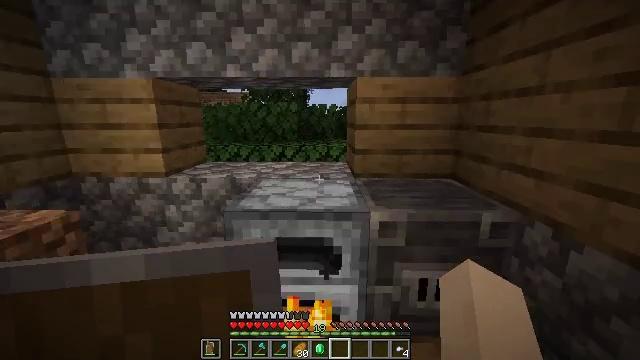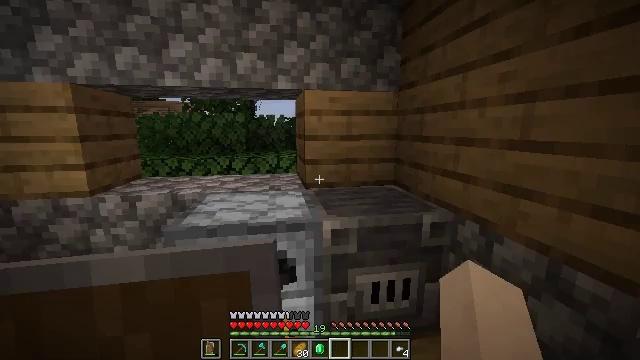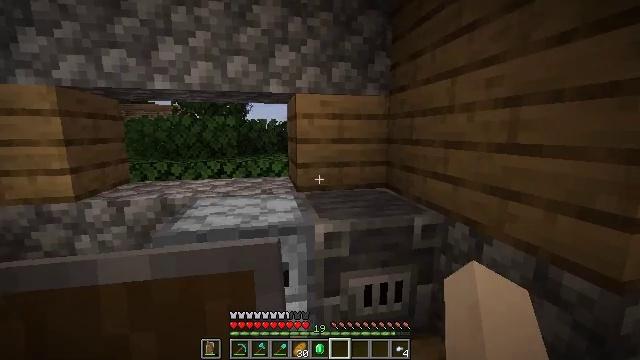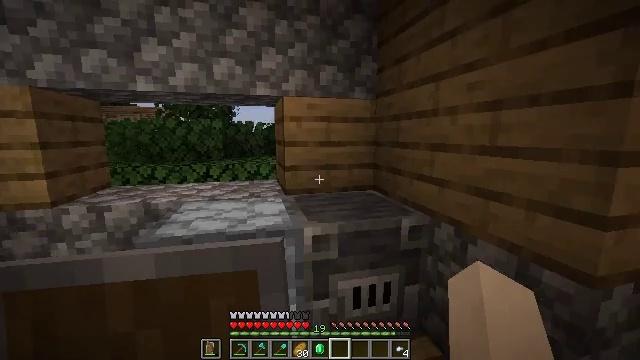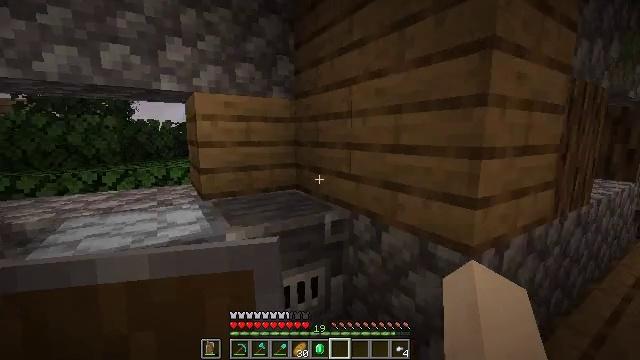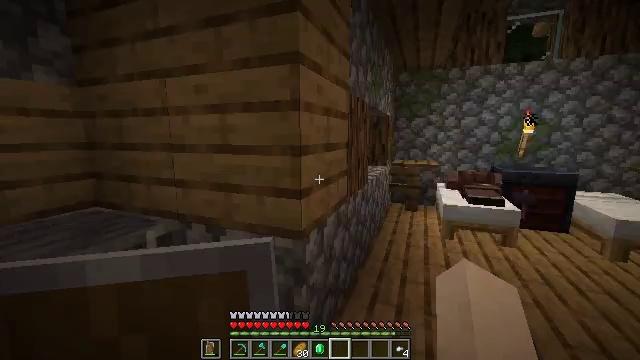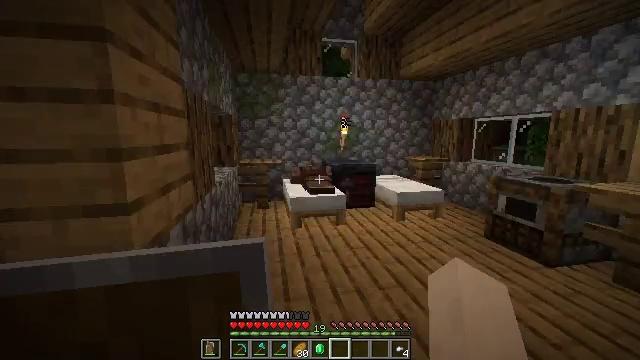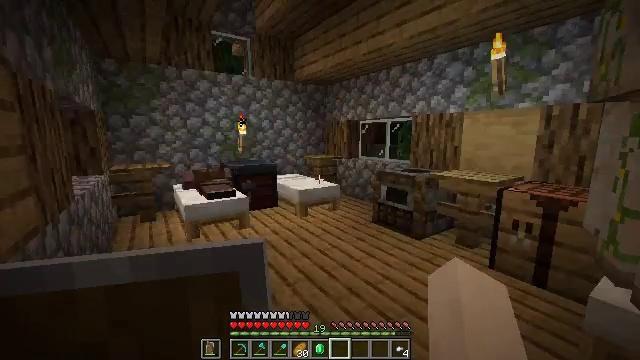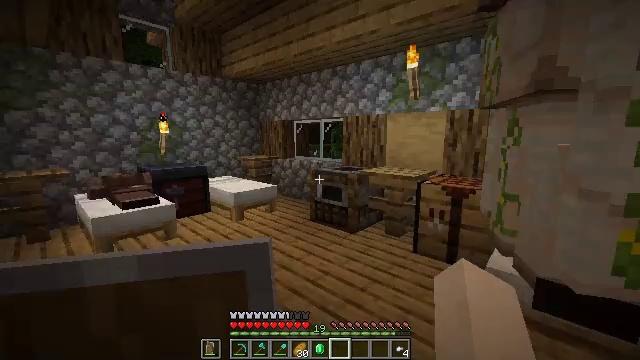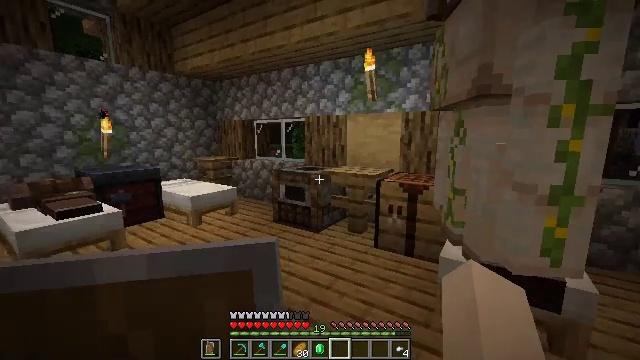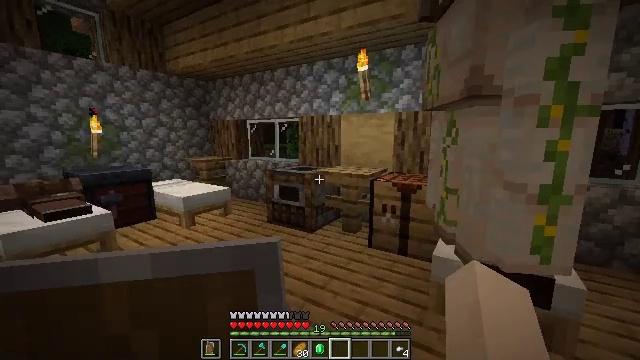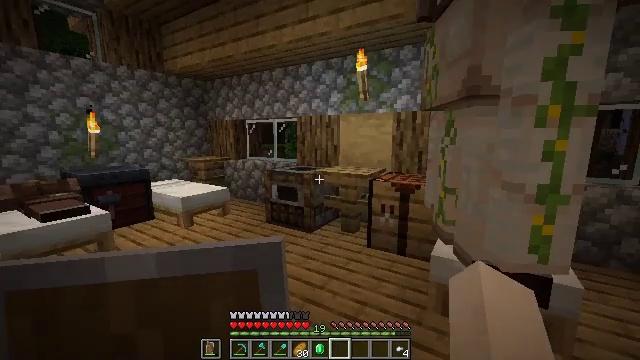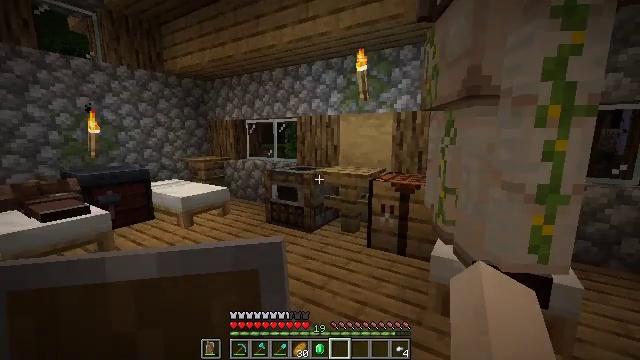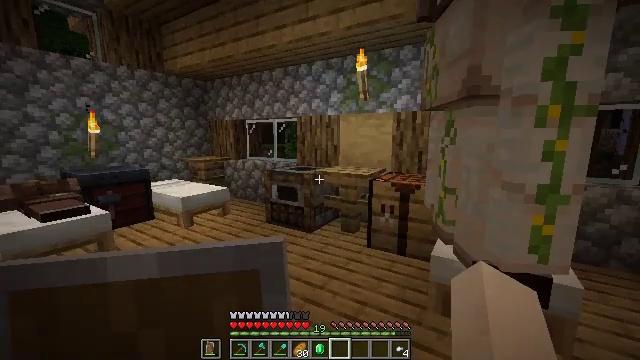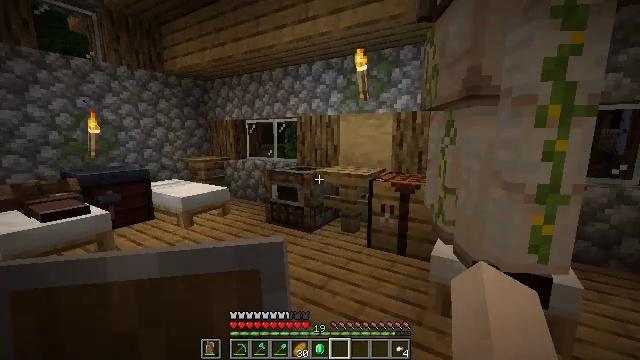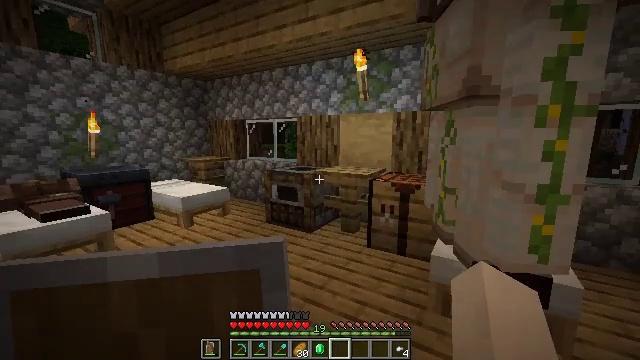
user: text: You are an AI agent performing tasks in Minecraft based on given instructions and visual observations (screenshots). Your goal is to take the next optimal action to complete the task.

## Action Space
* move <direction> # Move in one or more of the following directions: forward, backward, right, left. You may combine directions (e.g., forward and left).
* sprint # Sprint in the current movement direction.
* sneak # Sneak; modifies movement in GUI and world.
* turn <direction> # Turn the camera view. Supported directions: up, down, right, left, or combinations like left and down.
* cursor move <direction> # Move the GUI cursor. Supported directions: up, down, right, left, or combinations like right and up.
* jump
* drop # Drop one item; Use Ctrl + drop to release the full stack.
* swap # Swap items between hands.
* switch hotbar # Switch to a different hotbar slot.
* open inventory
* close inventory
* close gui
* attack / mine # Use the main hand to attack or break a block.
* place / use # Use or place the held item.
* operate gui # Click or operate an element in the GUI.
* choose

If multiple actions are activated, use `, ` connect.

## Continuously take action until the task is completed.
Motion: motion action
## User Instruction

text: Craft iron nugget.
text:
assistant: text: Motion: turn right and up
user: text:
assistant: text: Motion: turn right
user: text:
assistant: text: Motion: turn right
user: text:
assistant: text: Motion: turn right
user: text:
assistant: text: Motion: turn right
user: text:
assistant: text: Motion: turn right
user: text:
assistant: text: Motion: turn right
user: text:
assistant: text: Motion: turn right
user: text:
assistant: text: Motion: turn right
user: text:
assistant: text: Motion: turn right
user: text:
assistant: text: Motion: no_op
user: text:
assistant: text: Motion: no_op
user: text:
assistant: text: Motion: no_op
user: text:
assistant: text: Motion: no_op
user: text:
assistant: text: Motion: no_op
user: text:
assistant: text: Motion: no_op
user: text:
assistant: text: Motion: no_op
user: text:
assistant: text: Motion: no_op
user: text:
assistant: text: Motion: turn right
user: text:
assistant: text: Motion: turn right and down
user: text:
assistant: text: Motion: turn right
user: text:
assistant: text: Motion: turn right
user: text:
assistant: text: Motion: turn right
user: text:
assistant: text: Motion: turn right and up
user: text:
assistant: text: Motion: turn right
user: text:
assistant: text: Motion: turn right
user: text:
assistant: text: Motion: no_op
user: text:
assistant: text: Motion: no_op
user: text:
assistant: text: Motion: no_op
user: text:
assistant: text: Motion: turn left